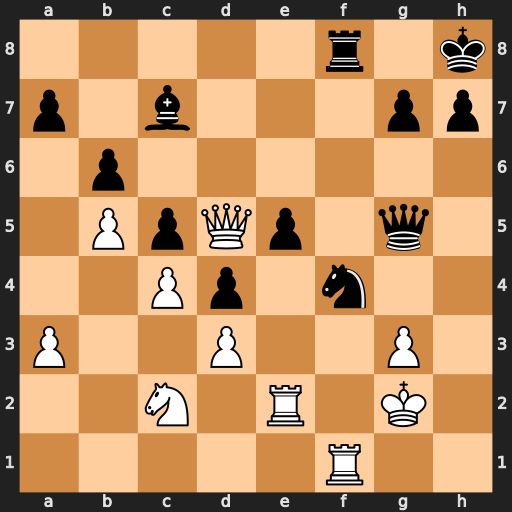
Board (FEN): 5r1k/p1b3pp/1p6/1PpQp1q1/2Pp1n2/P2P2P1/2N1R1K1/5R2
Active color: w
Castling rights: -
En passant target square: -
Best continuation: Rxf4 Rxf4 Qa8+ Qd8 Qxd8+ Bxd8 gxf4